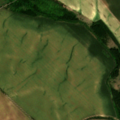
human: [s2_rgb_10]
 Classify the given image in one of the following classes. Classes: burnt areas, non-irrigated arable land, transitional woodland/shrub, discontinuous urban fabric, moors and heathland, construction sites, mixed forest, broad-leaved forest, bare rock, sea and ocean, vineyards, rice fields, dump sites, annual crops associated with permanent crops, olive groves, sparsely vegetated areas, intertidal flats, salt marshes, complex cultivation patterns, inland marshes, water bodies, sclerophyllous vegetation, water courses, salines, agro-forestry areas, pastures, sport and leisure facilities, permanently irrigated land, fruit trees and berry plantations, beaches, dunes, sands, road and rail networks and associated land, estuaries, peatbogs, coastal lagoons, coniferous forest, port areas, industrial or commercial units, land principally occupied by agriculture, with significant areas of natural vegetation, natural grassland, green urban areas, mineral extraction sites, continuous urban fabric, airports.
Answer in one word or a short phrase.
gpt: non-irrigated arable land, land principally occupied by agriculture, with significant areas of natural vegetation, broad-leaved forest